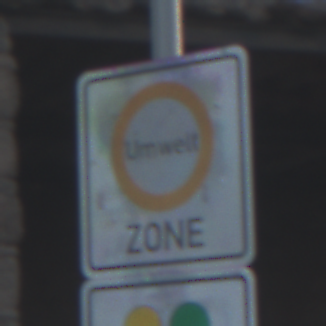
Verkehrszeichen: BeginnUmweltzone
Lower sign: FreistellungVomVerkehrsverbot2
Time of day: SunriseSunset
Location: Outdoor (Nature)
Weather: Clear
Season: NotSpecified
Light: Natural